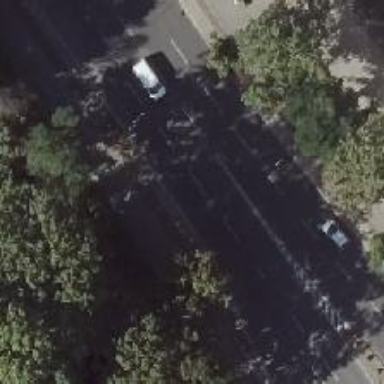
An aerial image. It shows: Tertiary road with asphalt surface and cycle track on the right side.